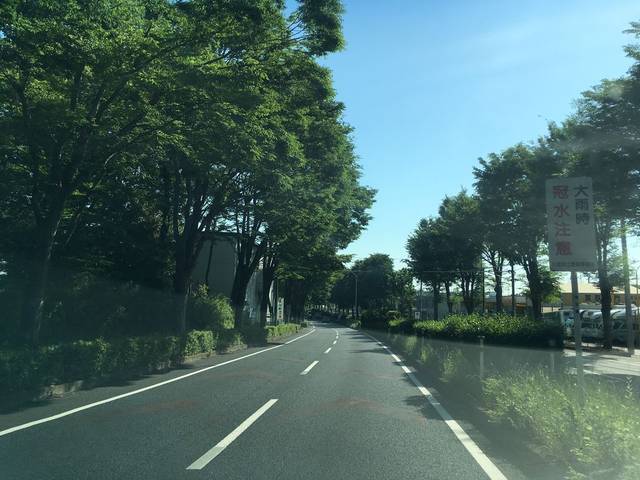
Region: Japan
Coordinates: 35.804, 139.509